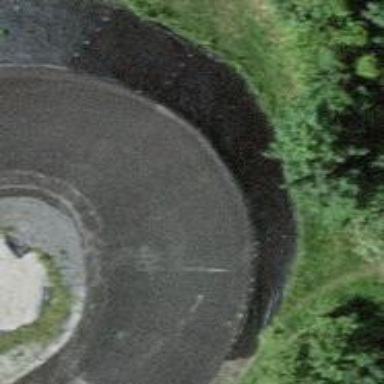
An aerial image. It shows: Asphalt BMX track in leisure land area.